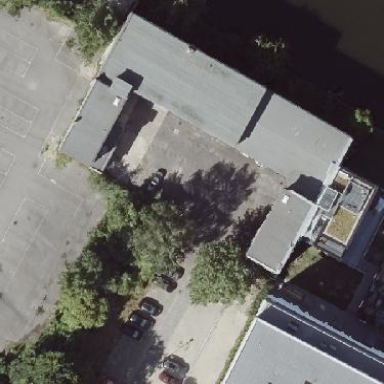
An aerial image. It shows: Commercial building.